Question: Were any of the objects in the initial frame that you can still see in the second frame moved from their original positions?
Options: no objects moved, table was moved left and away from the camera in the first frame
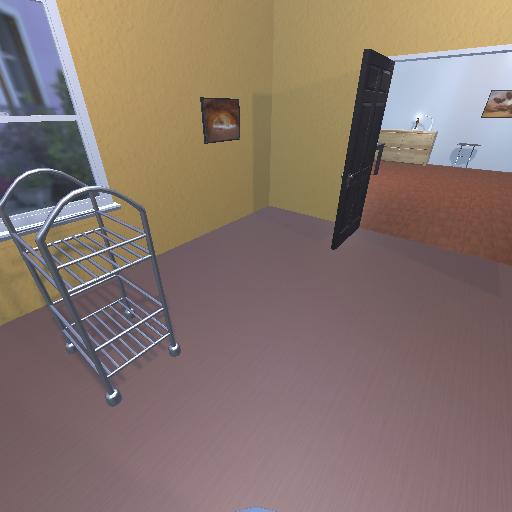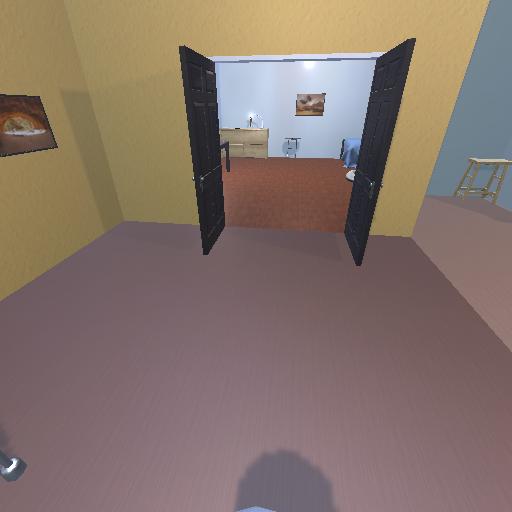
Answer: no objects moved